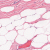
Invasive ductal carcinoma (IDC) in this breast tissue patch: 0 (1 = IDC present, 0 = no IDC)